Question: Im developing a rails app. Following this tutorial here:
<URL>
I finished a part and wanted to push all the changes up to heroku and view them there. I can view the site on my local machine. On heroku all I see is this:

I typed in the following commands after I made my changes, saw the site was working on my local computer.
'''
$ git add .
$ git commit -m "Finish layout and routes"
$ git checkout master
$ git push
$ git push heroku
$ heroku open
'''
I even looked at the heroku logs but couldn't make sense of whats going wrong! There is no content in my database, its empty. I just have views setup.
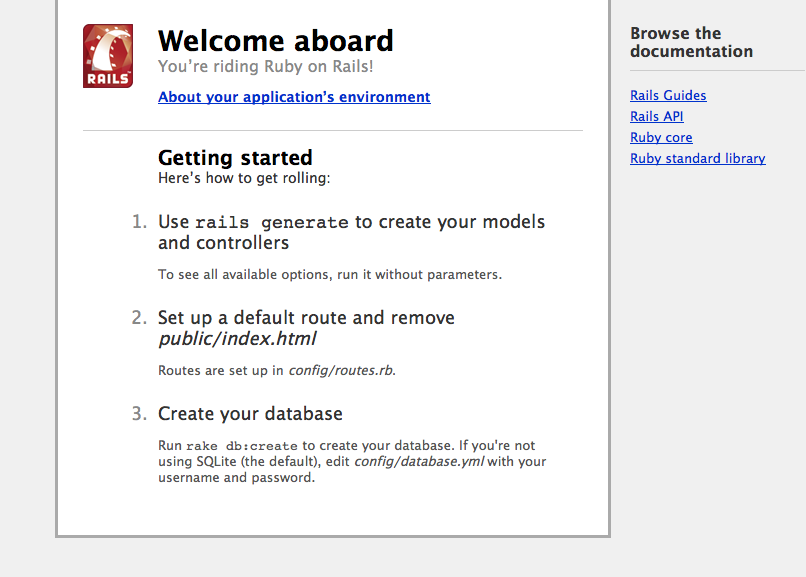
Answer: Why did you checkout to master? Are you working on another branch?
If that is the case, you will need to merge your changes to master before pushing your code (supposing you are on master which is already the case after the checkout):
'''
git merge other-branch
'''
Also don't forget to migrate your database on heroku.
'''
heroku rake db:migrate
'''
To find out your current branch, type:
'''
git branch
'''
It will mark the current branch with a '*'.